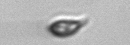
Label: Cryptophyta